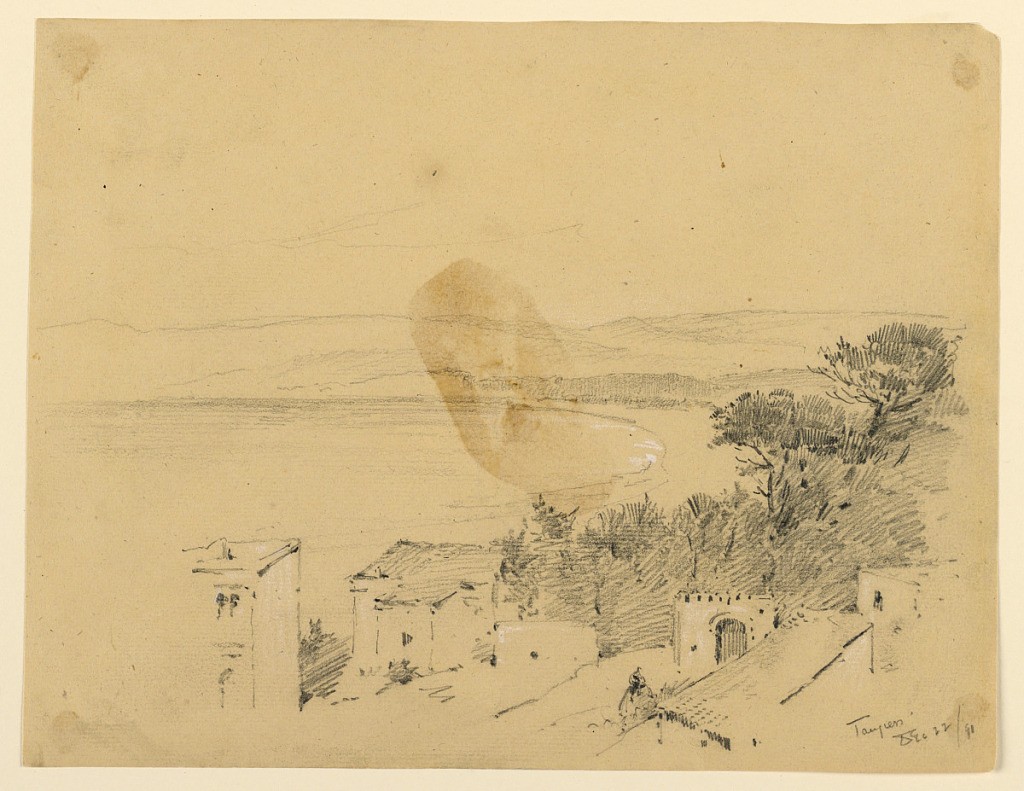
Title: Bay of Tangiers
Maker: Arnold William Brunner, American, 1857–1925
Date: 1891
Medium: Graphite and white heightening on cream paper
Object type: Drawing
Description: Houses down a steep slope with pines, lower right. Bay and mountains beyond.